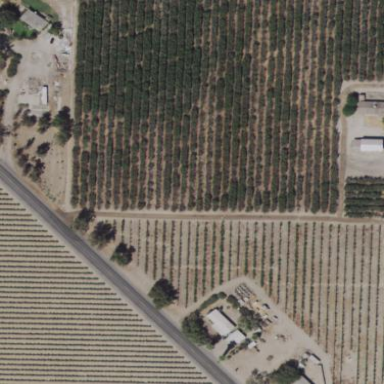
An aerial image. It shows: Almond orchard with rows of almond trees.